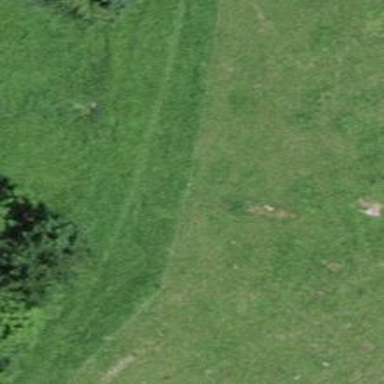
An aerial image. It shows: Track with grade 4 tracktype.